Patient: sex M, age 38
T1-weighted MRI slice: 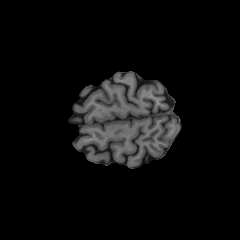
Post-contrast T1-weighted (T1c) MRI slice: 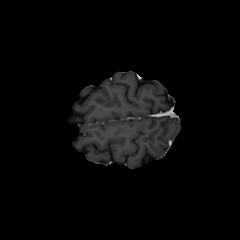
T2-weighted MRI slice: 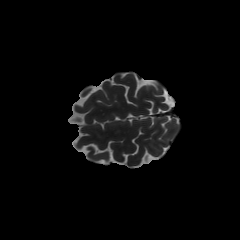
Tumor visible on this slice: no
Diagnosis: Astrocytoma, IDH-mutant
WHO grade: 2